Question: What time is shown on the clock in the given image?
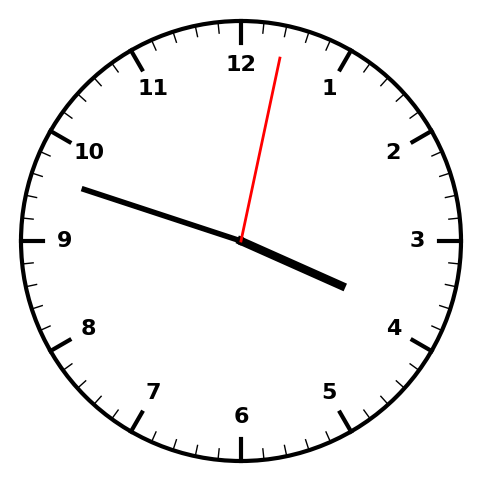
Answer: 03:48:02